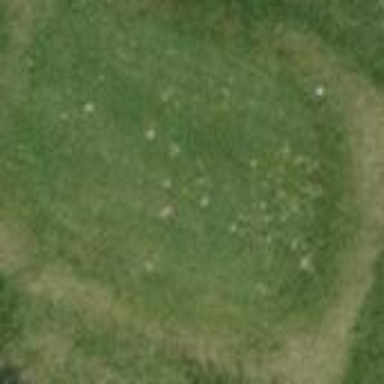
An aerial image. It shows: Grass area designated as golf tee.